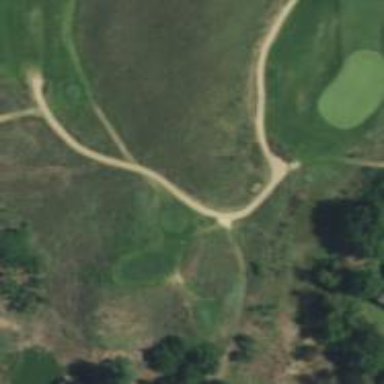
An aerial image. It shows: Path for golf carts.